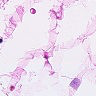
Metastatic tissue present: no